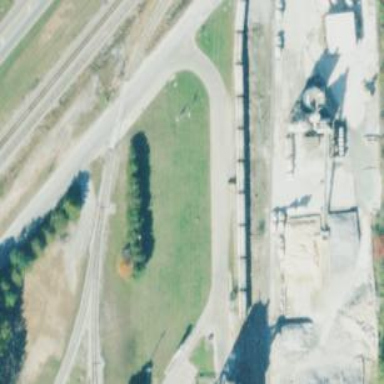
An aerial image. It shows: Railway spur for aggregate freight transportation.